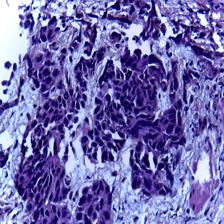
Diagnosis: OSCC